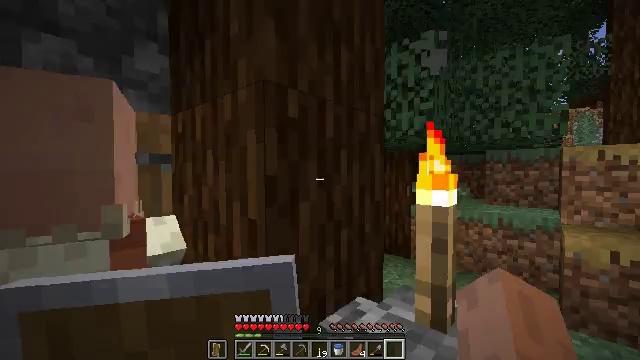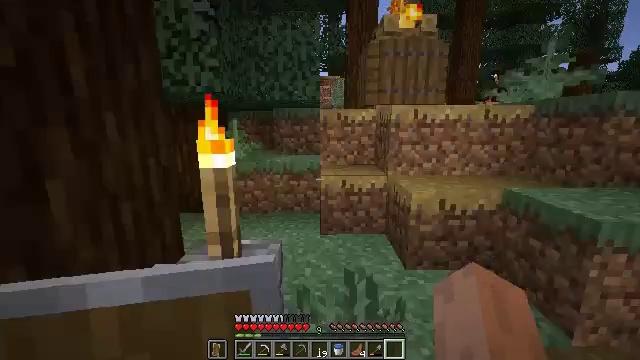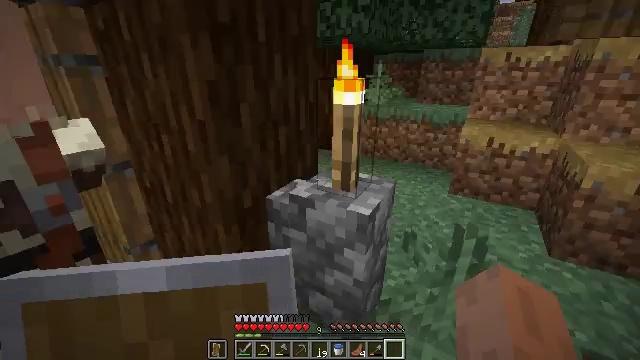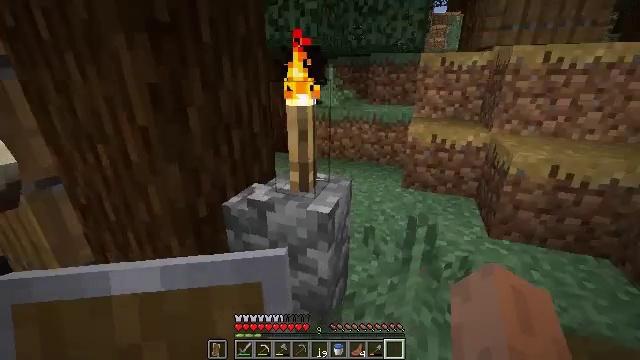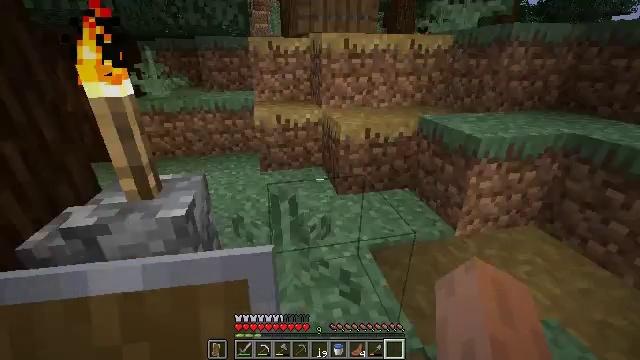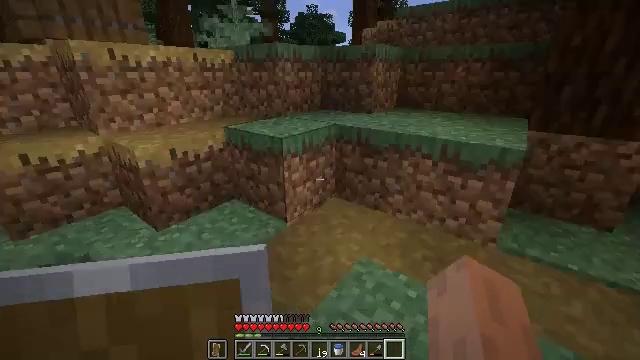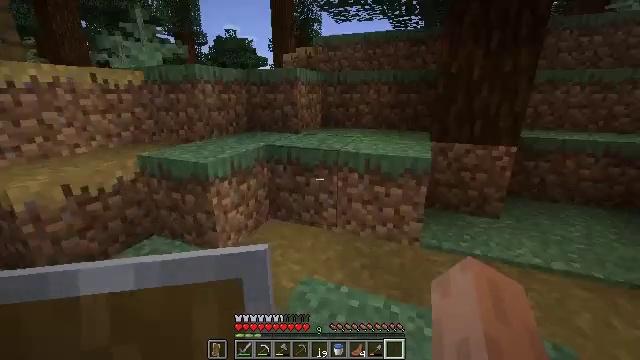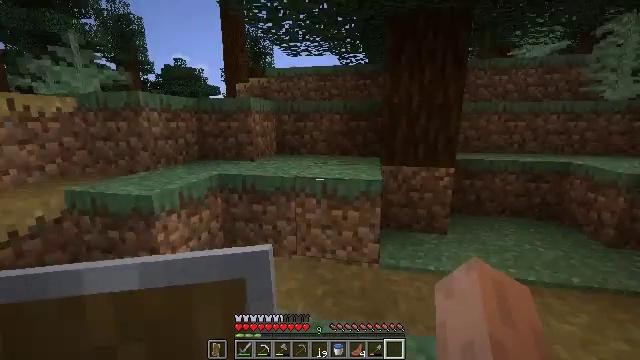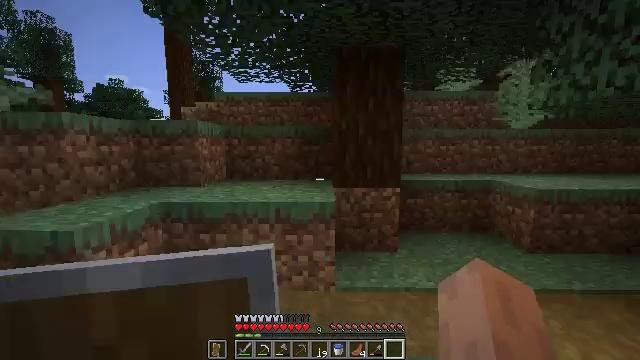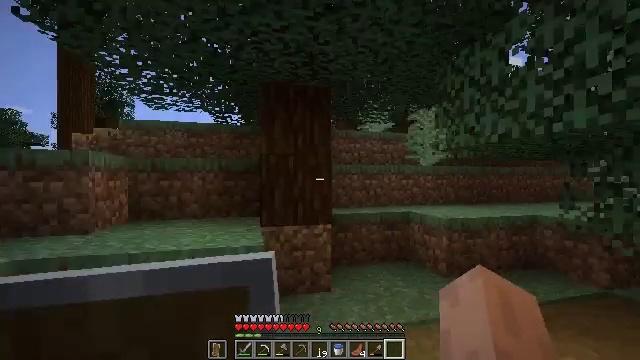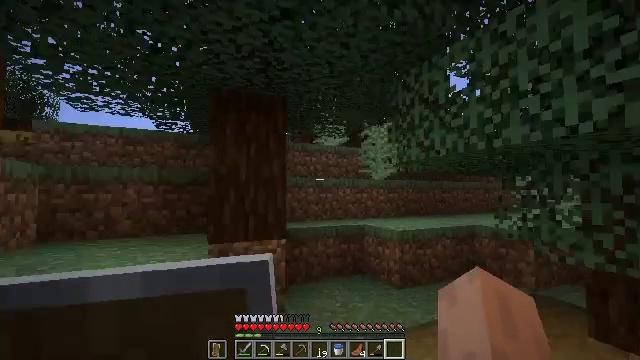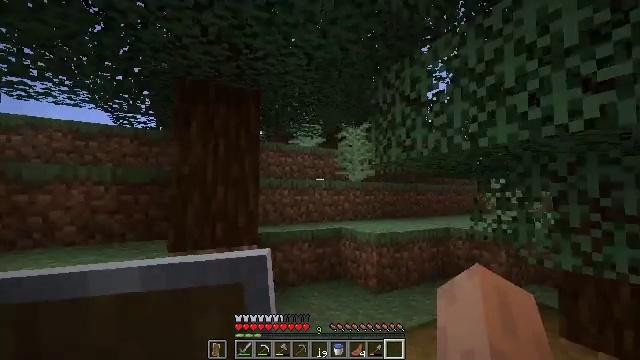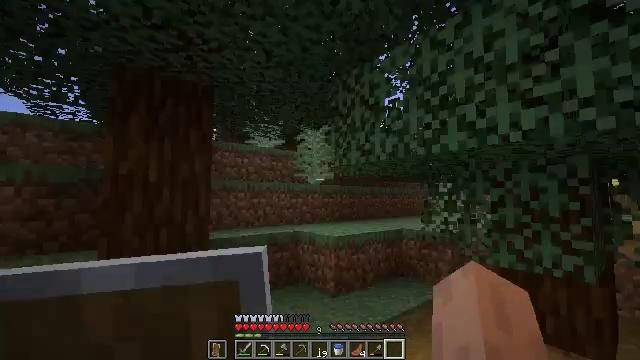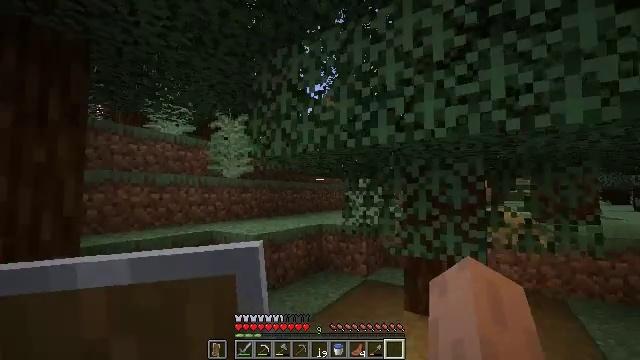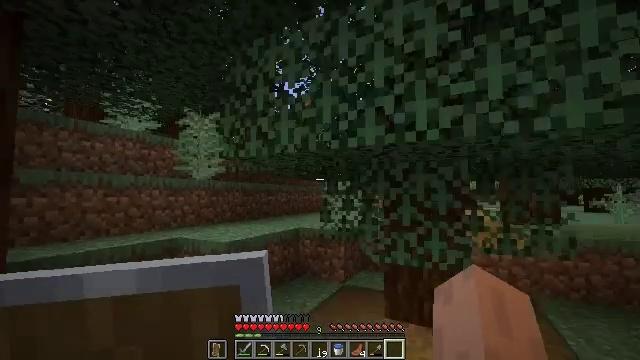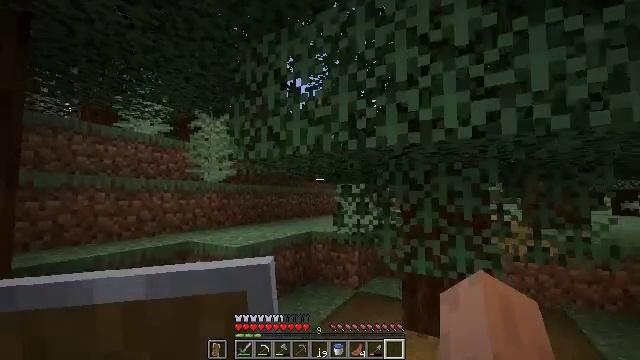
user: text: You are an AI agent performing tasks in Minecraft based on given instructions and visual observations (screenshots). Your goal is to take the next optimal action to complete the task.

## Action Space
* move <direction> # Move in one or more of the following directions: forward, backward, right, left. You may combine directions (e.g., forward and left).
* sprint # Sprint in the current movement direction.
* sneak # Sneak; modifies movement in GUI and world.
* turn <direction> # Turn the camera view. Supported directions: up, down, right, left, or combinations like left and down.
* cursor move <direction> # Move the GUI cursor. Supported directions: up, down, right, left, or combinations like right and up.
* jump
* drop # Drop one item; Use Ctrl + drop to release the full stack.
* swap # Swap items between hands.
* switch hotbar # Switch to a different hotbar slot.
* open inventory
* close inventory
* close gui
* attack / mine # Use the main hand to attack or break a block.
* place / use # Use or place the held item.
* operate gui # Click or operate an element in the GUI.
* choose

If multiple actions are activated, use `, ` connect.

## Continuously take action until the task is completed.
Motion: motion action
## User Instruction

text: Mine the spruce stairs block.
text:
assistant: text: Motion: no_op
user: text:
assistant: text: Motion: turn left and down
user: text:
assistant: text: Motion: turn right
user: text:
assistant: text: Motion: turn right and down
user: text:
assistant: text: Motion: turn right and up
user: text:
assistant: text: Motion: turn right and up
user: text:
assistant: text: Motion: turn right and up
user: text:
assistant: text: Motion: move forward, turn right and up
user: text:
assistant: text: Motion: move forward, turn right and up
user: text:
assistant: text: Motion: move forward, turn right and up
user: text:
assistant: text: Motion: move forward, turn right
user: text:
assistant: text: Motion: move forward, turn right
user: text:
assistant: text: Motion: move forward, turn right
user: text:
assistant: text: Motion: move forward, turn right
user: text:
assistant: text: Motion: move forward, turn left
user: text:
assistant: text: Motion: move forward, turn left
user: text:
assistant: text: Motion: move forward
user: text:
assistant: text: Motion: move forward
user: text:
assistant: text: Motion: move forward and move left
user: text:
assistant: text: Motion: move forward and move left, turn left and down
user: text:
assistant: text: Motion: move forward and move left, turn left and down
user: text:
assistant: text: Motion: move forward and move left
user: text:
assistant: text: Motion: move forward and move left
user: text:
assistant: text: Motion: move forward and move left, turn right and up
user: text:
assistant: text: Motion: move forward and move left, turn right and up
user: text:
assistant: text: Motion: move forward and move left
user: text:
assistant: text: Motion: move forward and move left, turn right
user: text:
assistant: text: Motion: move forward, turn right and up
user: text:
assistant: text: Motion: move forward, turn right, jump
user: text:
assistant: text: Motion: move forward, turn right, jump